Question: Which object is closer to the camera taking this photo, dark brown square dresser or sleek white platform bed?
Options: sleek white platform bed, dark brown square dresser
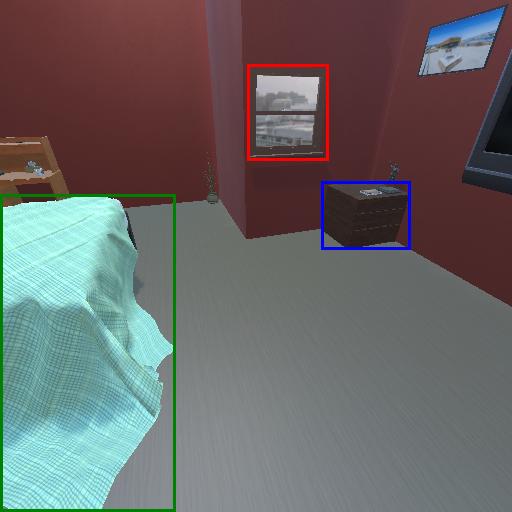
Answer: sleek white platform bed